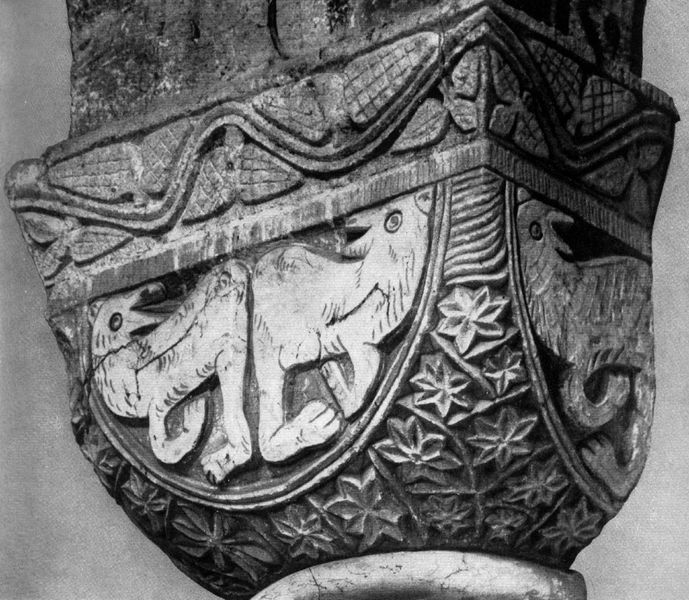
Titel: Klosterkirche Kloster Gröningen
Standort: Gröningen (EU - D - Sachsen-Anhalt)
Schlagwörter: blätter, weiß, wolf, blume, blumen, schwarz, säule, blüte, blüten, tier, tiere, muster, ornament, augen, stein, blatt, ohren, rund, mähne, relief, welle, verzierung, pfoten, ring, striche, gestalt, foto, fotografie, symmetrisch, sterne, schwarzweiß, schlange, kapitell, schnitzerei, würfel, löwen, maul, fabelwesen, löwe, katzen, wellenlinie, verziehrt, tatzen, geschnitzt, monster, romanisch, steinmetzarbeit, wölfe, würfelkapitell, wellenmuster, gemeiselt, anis, nkapitell